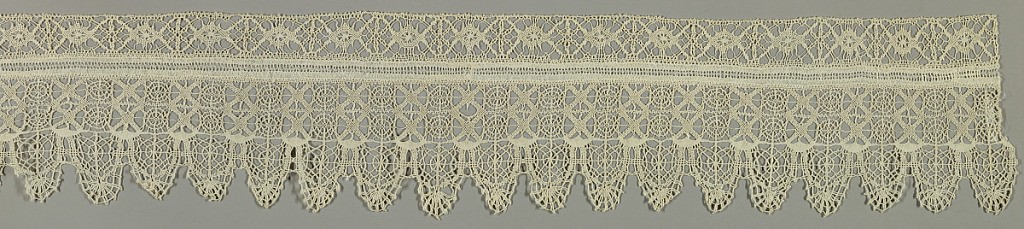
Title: Border
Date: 17th–18th century
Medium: linen Technique: bobbin lace, continuous braid-like
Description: Wide border, linen, bobbin lace, probably Genoese, in small scaled geometric patter and pendants.